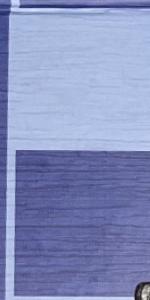
Label: Empty